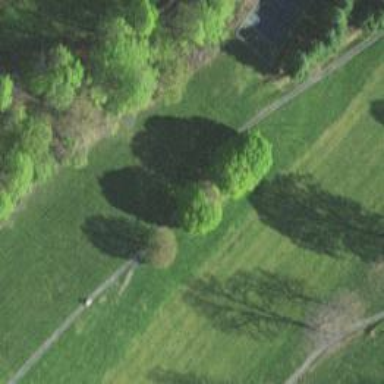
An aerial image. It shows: Golf tee.